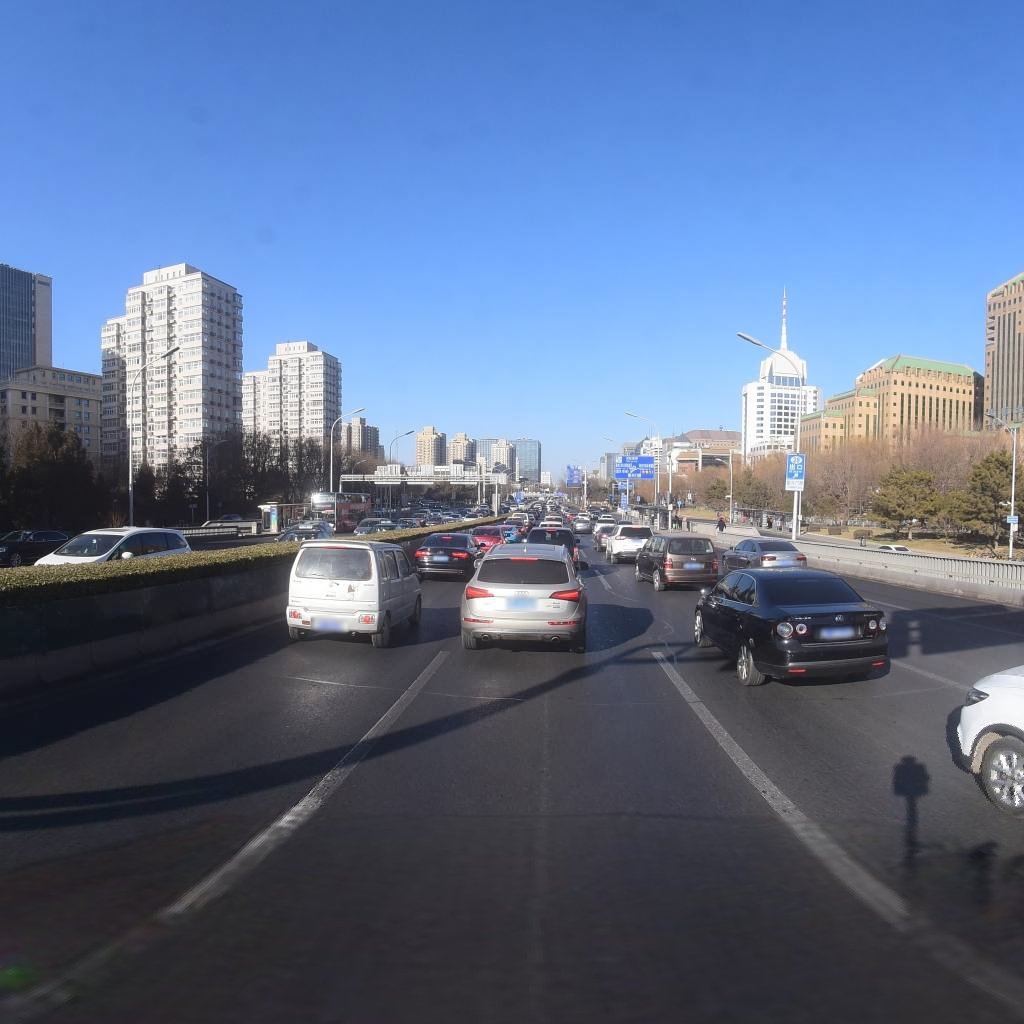
Region: Xicheng
Road damage annotations: transverse patch, transverse patch, longitudinal patch